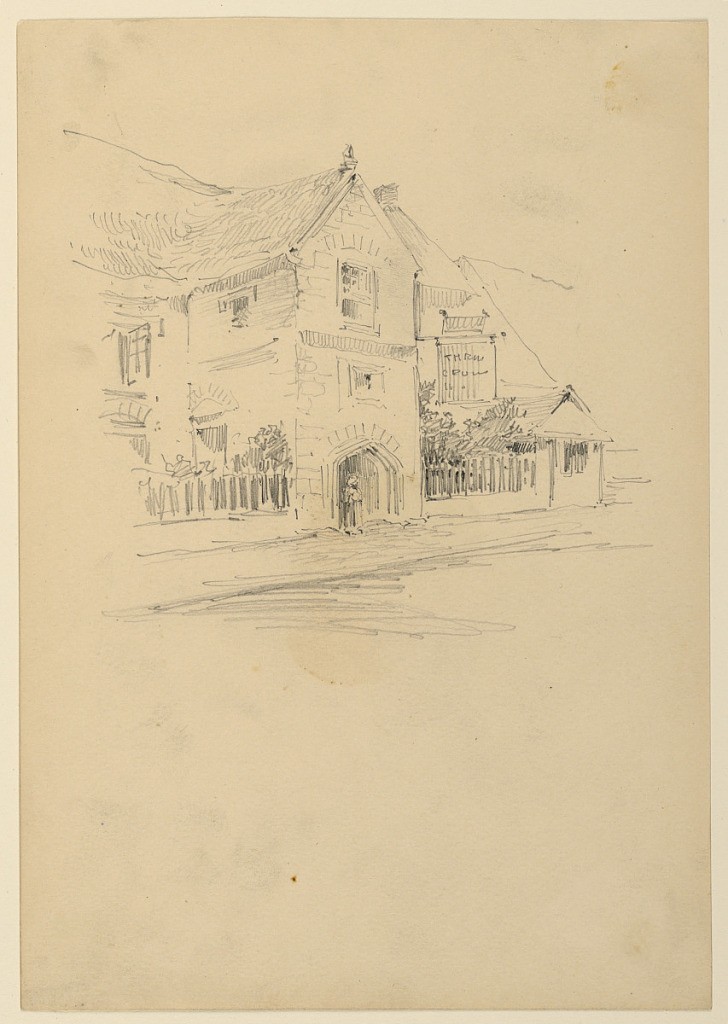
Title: House on a Street
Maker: Arnold William Brunner, American, 1857–1925
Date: ca. 1883
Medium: Graphite on cream paper
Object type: Drawing
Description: Street running to the right. The house opening on to the sidewalk by an arched doorway, with a figure standing in it. A fence along the sidewalk.